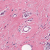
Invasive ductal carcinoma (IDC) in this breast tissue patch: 0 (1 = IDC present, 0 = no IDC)